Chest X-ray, AP view. Patient: 27 years old, sex F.
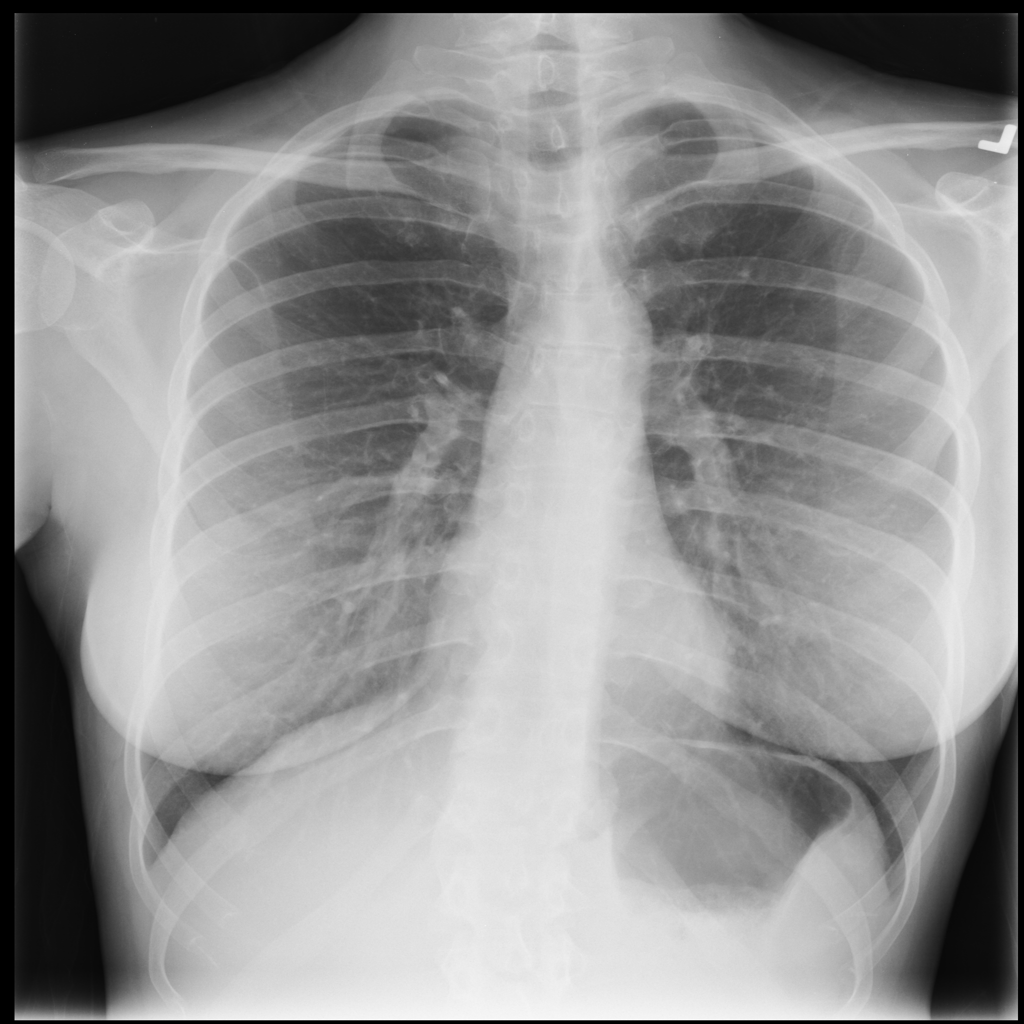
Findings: No Finding